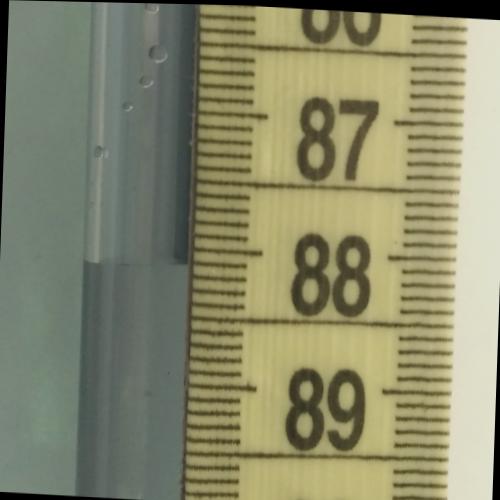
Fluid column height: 88.1 cm